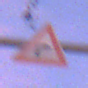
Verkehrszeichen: KurveRechts
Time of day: Dawn
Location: Outdoor (Nature)
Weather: PartlyCloudy
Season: NotSpecified
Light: Natural